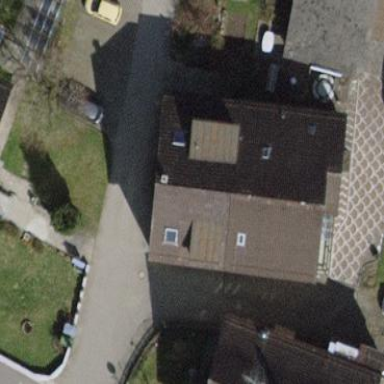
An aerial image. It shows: Terrace building with gabled roof.